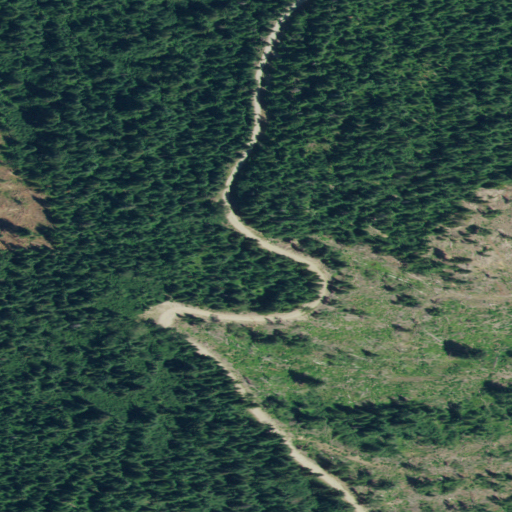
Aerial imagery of ridge(s) in Idaho named Hellroaring Ridge containing evergreen forest, shrub, and grassland